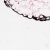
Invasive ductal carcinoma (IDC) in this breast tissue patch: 0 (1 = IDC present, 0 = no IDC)